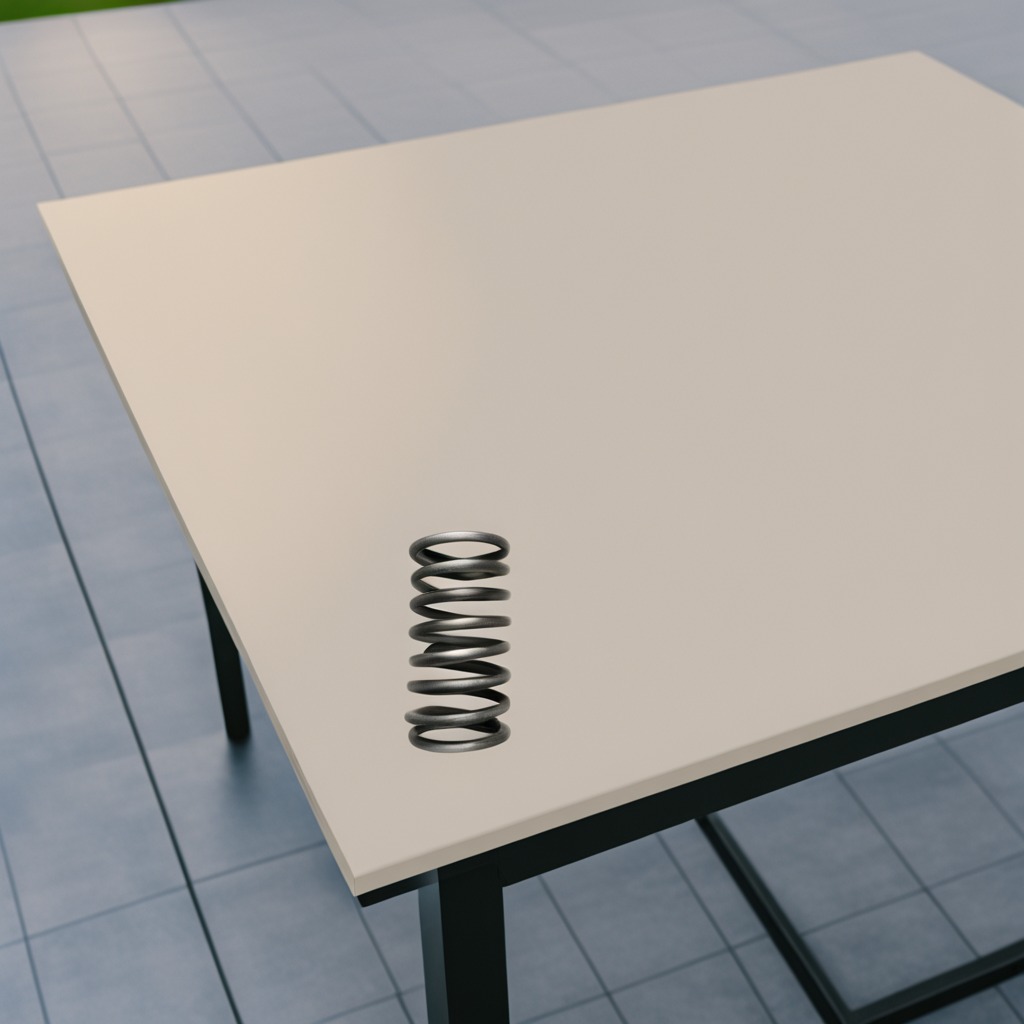
A coiled metal spring is lying on a clean utility table in a temporary outdoor tool station.